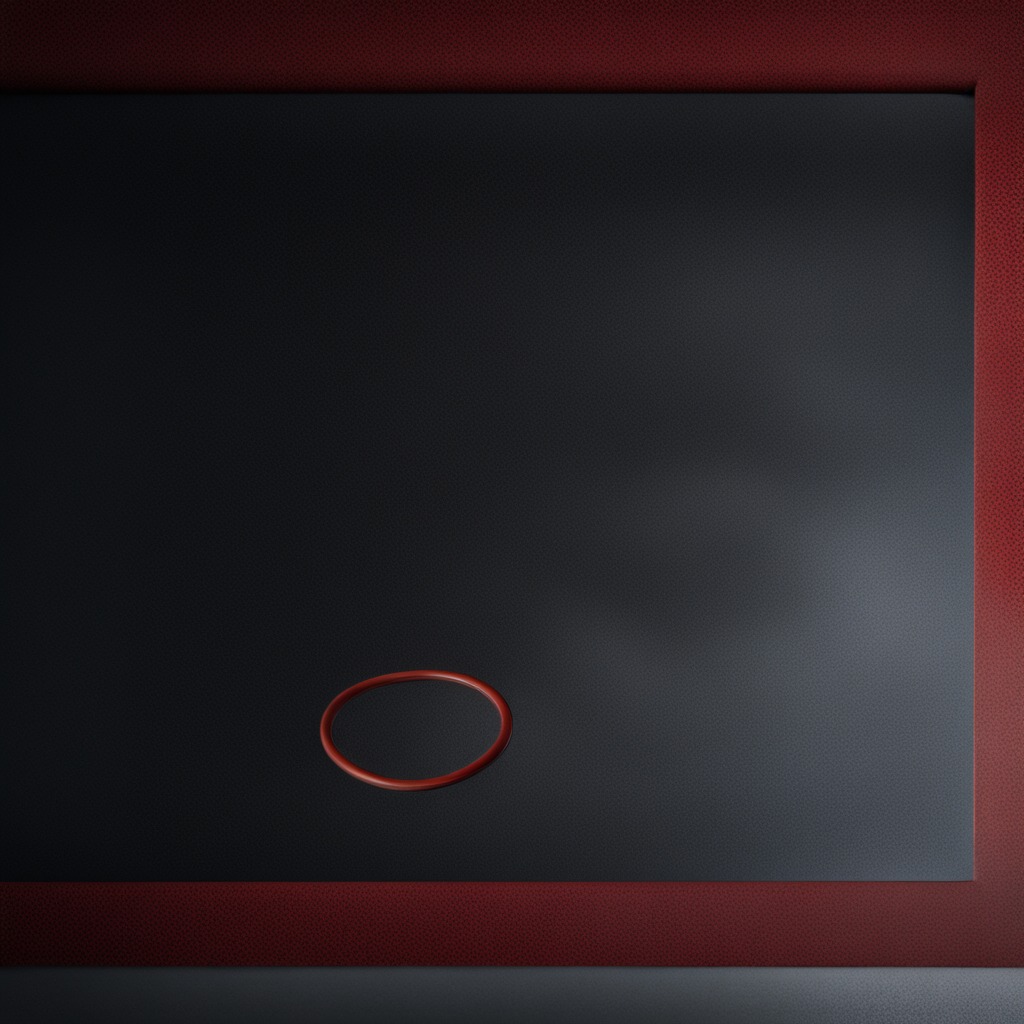
A rubber O-ring lies on the clean granite tabletop covered with a red rubber mat inside a workshop at night dim ambient light soft shadows worn but beneath the mat